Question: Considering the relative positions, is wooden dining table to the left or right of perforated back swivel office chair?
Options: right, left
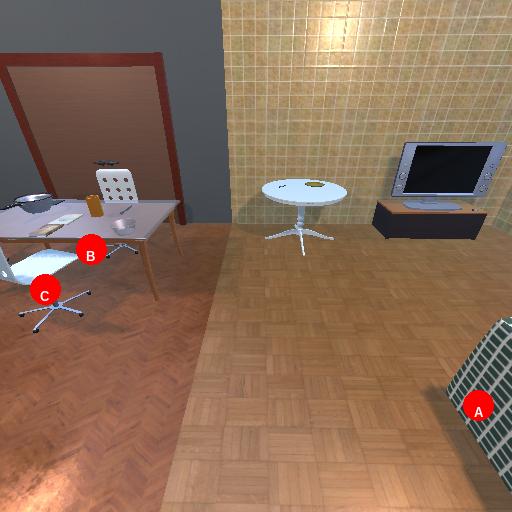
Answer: right